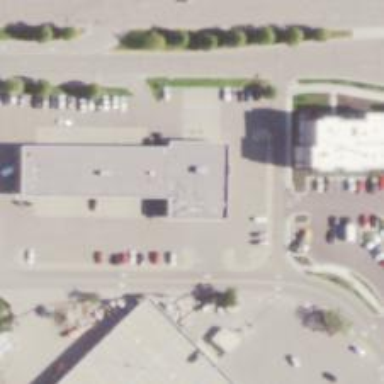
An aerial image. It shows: Car rental facility.